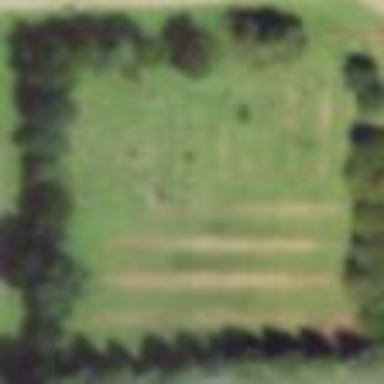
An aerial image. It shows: Cemetery.